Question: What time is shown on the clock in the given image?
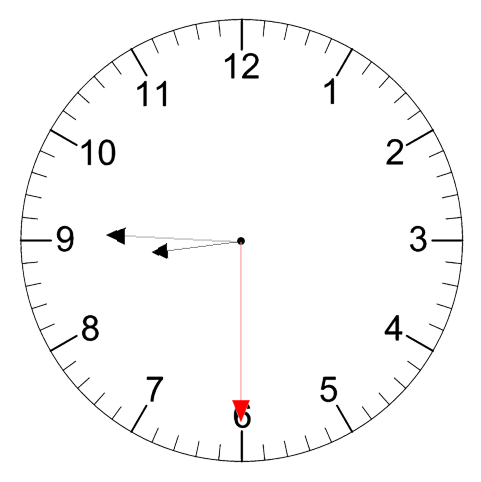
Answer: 08:45:30